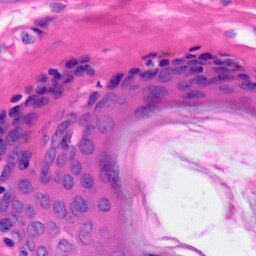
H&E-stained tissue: Skin